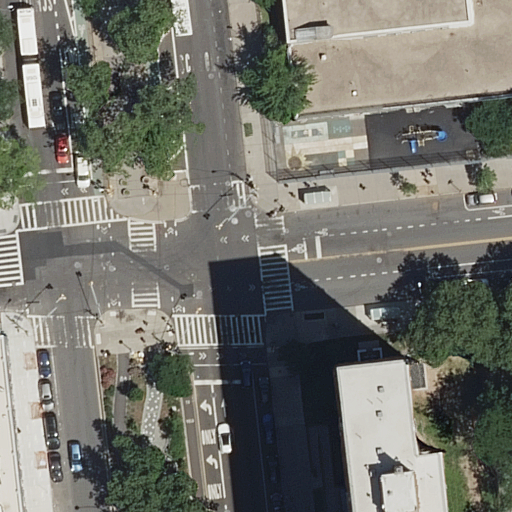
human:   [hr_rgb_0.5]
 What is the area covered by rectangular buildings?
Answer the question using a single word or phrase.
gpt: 1021m2

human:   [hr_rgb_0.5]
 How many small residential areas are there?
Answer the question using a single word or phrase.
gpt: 0

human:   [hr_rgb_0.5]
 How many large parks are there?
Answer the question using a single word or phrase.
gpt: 0

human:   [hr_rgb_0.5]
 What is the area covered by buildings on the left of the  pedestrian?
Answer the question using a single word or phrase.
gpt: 58m2

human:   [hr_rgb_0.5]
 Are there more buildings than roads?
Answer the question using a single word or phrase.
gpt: no

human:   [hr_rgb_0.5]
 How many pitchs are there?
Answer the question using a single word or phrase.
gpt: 1

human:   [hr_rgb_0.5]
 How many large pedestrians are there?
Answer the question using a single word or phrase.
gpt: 0

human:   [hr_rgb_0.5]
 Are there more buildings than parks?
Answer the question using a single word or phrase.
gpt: yes

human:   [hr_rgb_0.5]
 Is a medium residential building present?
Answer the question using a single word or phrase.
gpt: yes

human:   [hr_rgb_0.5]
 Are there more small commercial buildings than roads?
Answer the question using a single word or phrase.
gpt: no

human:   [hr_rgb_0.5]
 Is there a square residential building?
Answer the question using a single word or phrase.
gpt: no

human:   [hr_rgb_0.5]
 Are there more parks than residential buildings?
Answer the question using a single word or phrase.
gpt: no

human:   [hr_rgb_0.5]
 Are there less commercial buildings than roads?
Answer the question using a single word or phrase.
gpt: yes

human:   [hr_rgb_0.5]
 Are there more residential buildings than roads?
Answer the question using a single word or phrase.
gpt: no

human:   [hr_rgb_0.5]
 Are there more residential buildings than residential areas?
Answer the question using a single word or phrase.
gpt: yes

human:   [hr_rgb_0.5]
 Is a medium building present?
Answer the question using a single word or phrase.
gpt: yes

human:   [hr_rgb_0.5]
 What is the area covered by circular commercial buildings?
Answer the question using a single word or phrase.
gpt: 0m2

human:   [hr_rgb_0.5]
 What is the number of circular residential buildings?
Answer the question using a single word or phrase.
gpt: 0

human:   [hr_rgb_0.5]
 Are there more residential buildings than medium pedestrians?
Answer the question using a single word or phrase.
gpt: yes

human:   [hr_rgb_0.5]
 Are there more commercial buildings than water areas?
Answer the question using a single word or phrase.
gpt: no

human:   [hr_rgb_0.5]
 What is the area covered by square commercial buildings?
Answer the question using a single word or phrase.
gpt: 0m2

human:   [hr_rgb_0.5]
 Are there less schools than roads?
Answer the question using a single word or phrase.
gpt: yes

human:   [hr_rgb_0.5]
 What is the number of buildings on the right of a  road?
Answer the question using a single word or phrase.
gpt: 2

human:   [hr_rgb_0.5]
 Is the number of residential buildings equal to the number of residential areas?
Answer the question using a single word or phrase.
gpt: no

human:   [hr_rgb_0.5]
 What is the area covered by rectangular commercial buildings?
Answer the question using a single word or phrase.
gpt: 0m2

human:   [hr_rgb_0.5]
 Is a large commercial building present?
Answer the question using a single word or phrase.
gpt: no

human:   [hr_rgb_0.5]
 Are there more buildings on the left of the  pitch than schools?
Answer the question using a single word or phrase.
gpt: yes

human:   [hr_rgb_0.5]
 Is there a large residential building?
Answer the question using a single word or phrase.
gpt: no

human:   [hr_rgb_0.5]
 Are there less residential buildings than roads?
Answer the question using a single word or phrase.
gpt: yes

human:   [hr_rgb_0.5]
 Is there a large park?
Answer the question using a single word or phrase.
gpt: no

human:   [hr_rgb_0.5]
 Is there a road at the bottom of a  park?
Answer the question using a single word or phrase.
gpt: no

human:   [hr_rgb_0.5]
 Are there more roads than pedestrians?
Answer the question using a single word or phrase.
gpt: yes

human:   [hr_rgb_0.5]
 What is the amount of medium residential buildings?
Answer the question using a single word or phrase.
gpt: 1

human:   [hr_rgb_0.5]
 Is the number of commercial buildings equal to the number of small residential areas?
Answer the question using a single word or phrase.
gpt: yes

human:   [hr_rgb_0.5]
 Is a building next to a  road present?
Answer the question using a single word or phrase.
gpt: yes

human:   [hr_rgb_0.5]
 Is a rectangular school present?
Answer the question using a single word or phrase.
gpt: yes